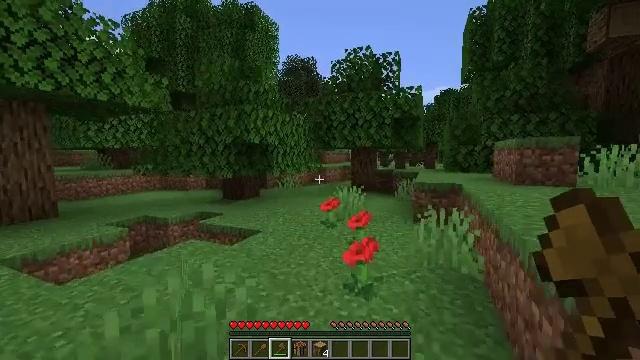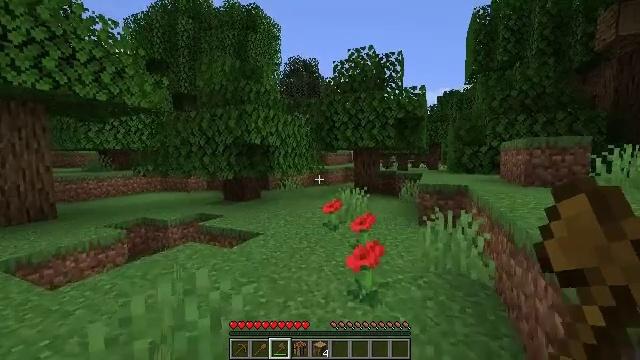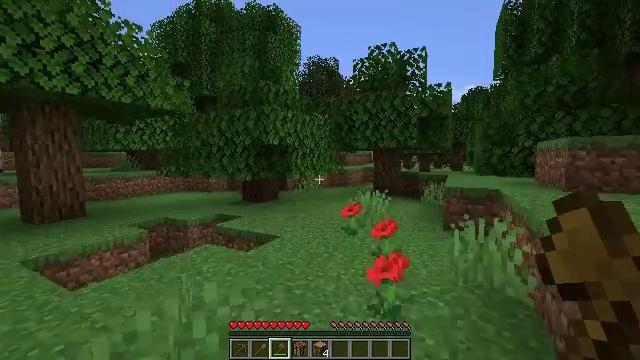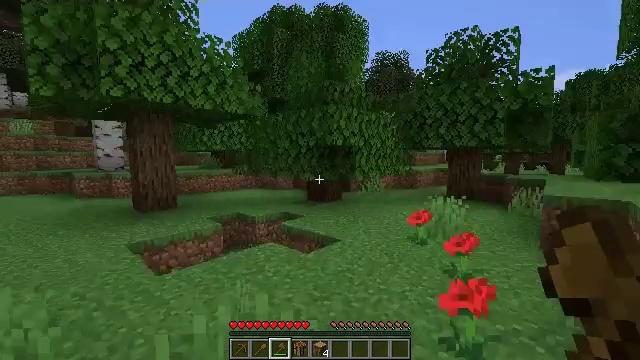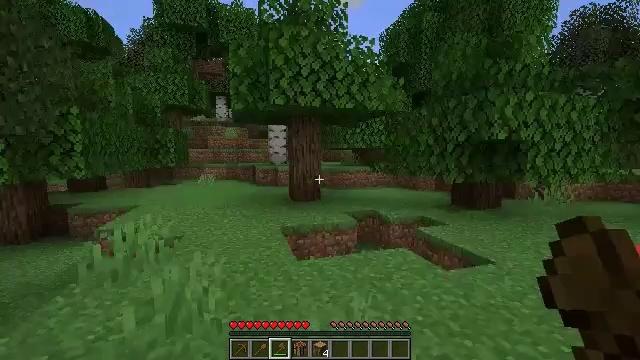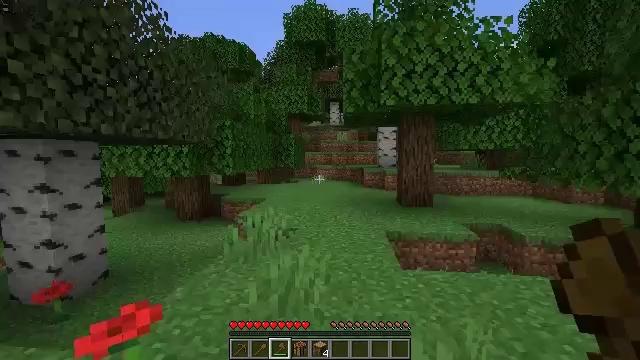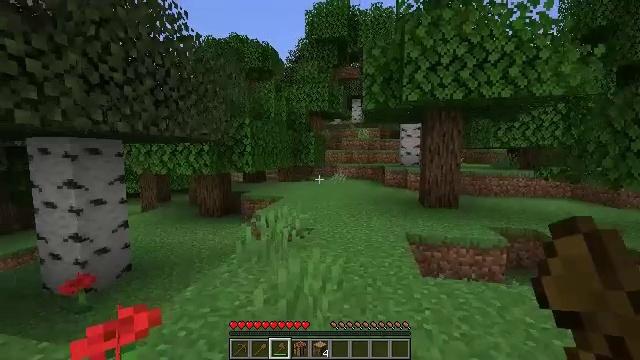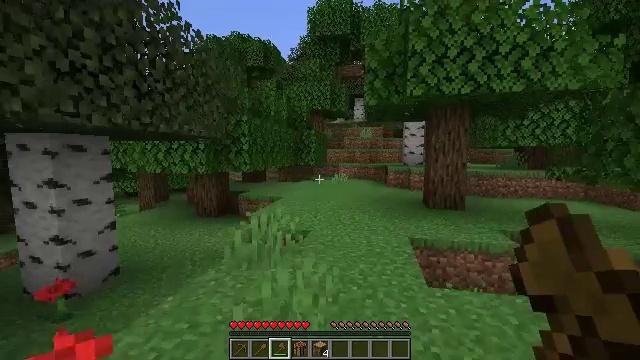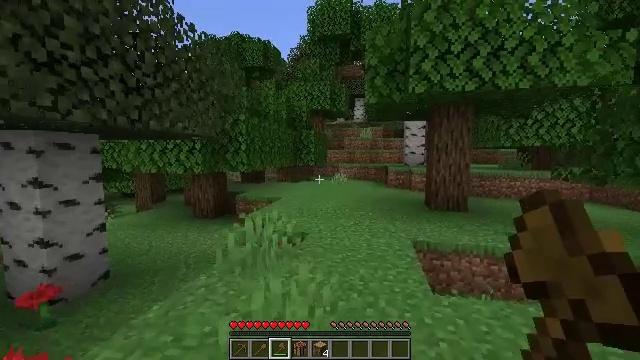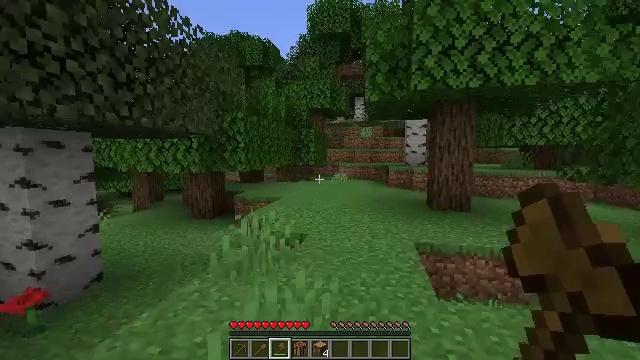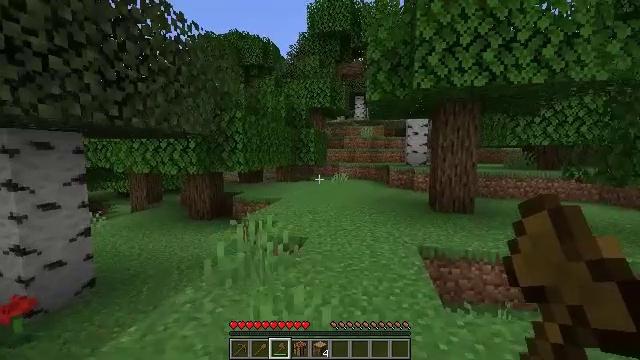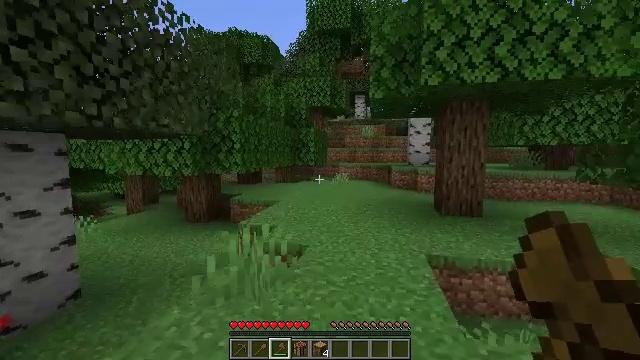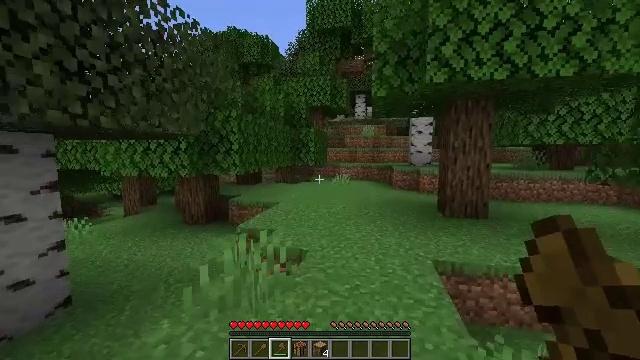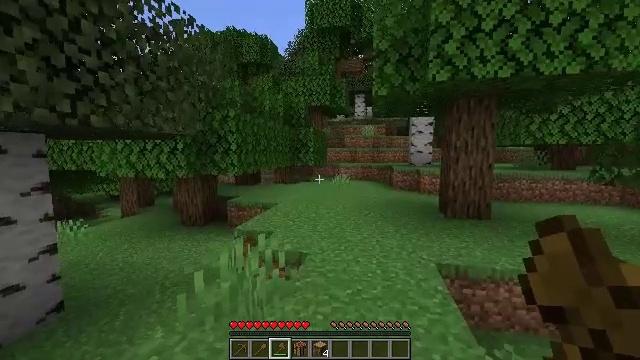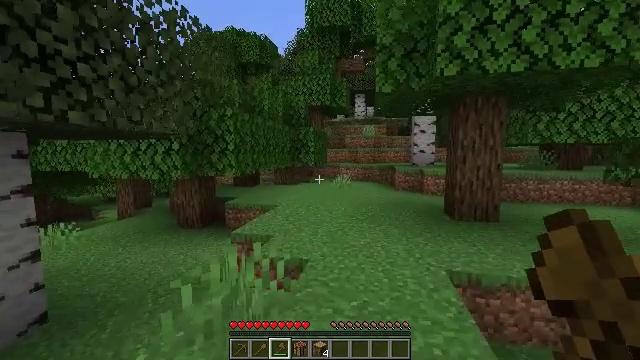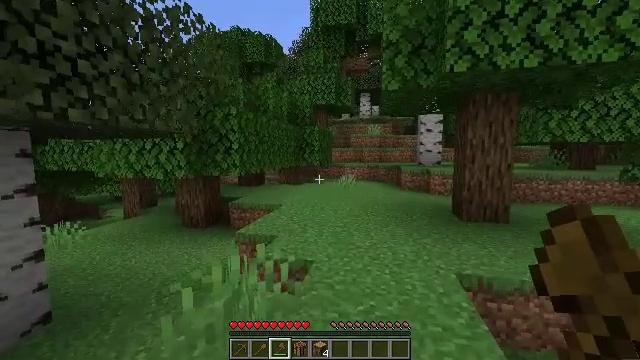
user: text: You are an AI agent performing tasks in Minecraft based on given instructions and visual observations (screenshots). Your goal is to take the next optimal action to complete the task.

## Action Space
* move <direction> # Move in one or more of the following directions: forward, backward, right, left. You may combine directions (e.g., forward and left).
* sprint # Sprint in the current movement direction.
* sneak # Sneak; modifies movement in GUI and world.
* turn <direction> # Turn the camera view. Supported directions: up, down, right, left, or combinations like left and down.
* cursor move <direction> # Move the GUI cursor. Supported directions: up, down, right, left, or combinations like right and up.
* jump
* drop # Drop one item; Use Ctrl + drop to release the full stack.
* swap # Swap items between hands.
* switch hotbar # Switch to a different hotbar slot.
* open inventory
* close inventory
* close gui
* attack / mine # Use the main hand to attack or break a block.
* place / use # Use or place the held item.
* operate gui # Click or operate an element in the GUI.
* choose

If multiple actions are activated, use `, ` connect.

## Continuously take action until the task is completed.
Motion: motion action
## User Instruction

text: Collect oak log for crafting.
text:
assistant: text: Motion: move forward, attack / mine
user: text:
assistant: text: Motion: move forward, turn left, attack / mine
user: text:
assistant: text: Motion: move forward, turn left, attack / mine
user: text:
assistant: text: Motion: move forward, turn left, attack / mine
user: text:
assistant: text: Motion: move forward, turn left, attack / mine
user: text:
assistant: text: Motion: move forward, turn left, attack / mine
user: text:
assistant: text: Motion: move forward, attack / mine
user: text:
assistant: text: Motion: move forward, attack / mine
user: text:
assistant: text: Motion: move forward, attack / mine
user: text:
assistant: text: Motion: move forward, attack / mine
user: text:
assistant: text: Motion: move forward, attack / mine
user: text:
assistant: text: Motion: move forward, attack / mine
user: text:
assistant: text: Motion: move forward, attack / mine
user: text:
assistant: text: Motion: move forward, attack / mine
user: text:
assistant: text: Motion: move forward, turn left, attack / mine
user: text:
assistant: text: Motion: move forward, attack / mine
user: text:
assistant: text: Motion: move forward, attack / mine
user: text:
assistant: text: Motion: move forward, attack / mine
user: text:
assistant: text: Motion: move forward, turn right, attack / mine
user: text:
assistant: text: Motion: move forward, attack / mine
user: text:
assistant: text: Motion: move forward, turn right, attack / mine
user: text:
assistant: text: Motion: move forward, attack / mine
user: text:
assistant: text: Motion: move forward, attack / mine
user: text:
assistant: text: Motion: move forward, attack / mine
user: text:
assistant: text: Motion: move forward, attack / mine
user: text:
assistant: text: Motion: move forward, attack / mine
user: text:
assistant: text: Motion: move forward, attack / mine
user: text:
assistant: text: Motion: move forward, attack / mine
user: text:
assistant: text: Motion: move forward, attack / mine
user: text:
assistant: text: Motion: move forward, attack / mine